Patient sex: F
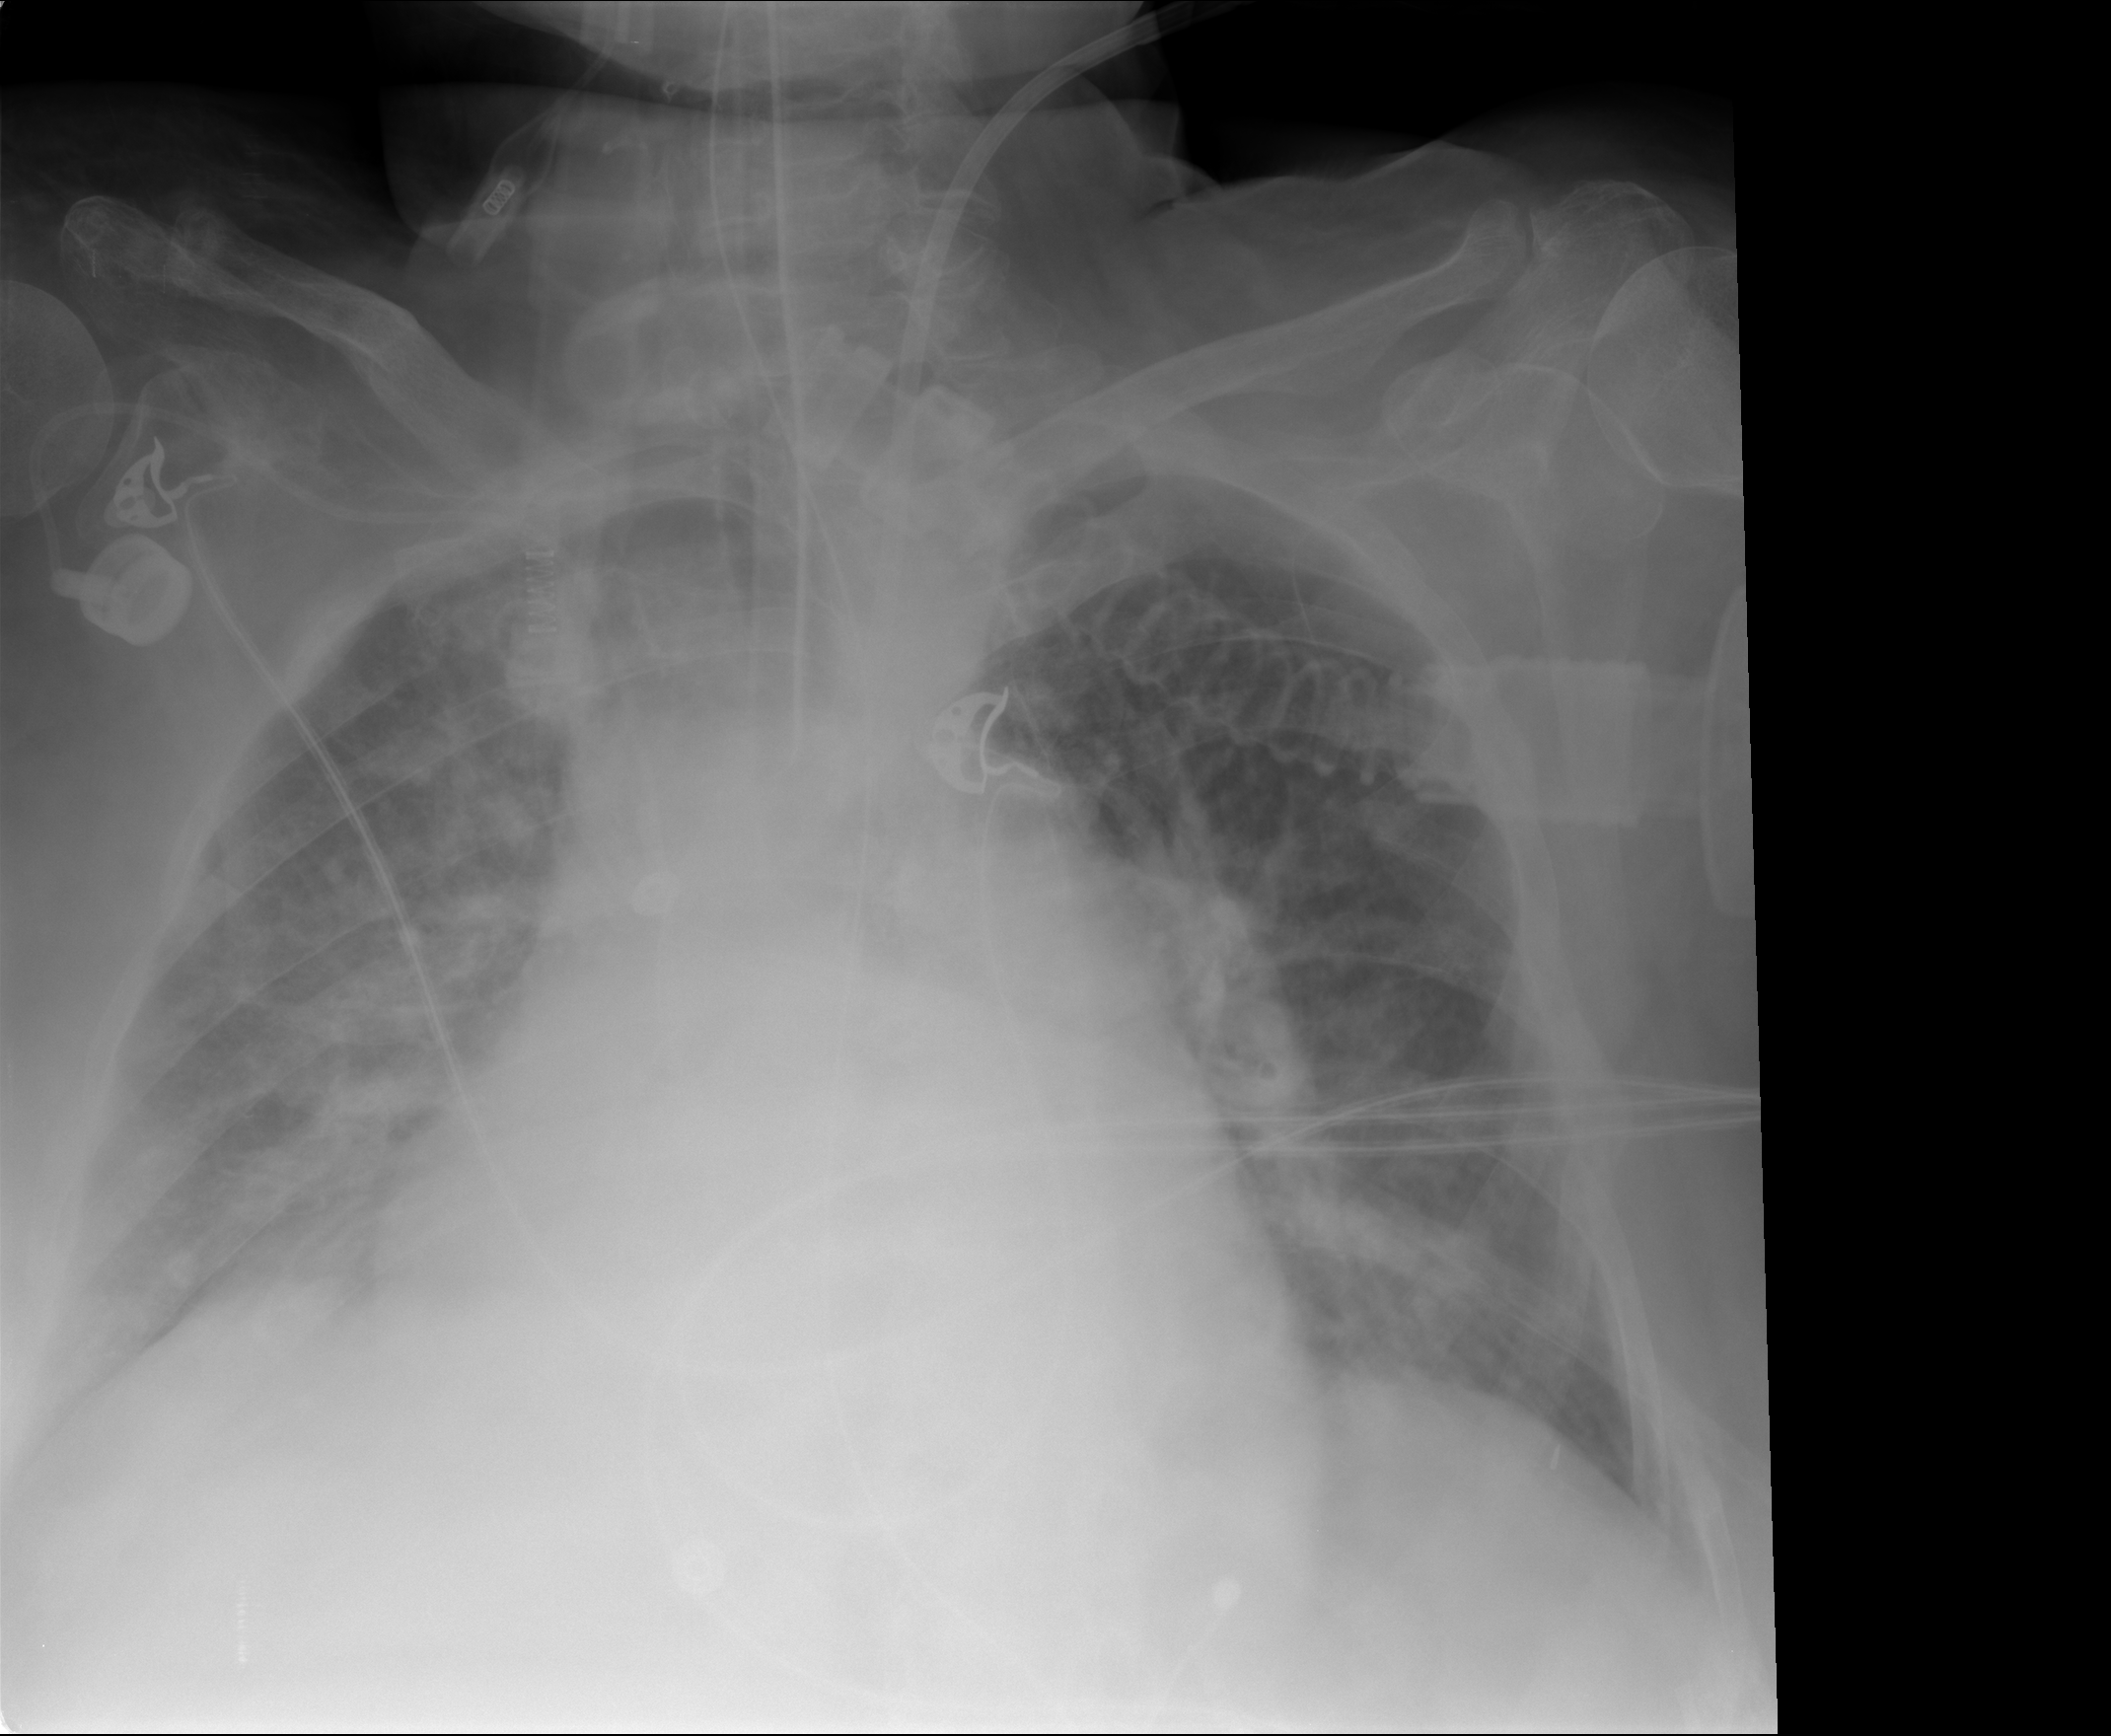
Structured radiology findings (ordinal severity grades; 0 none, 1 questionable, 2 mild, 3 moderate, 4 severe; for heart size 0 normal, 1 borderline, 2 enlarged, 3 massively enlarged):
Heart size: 2
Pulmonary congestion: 2
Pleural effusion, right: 2
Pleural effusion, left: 2
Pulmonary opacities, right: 3
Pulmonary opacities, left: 2
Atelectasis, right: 2
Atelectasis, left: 2